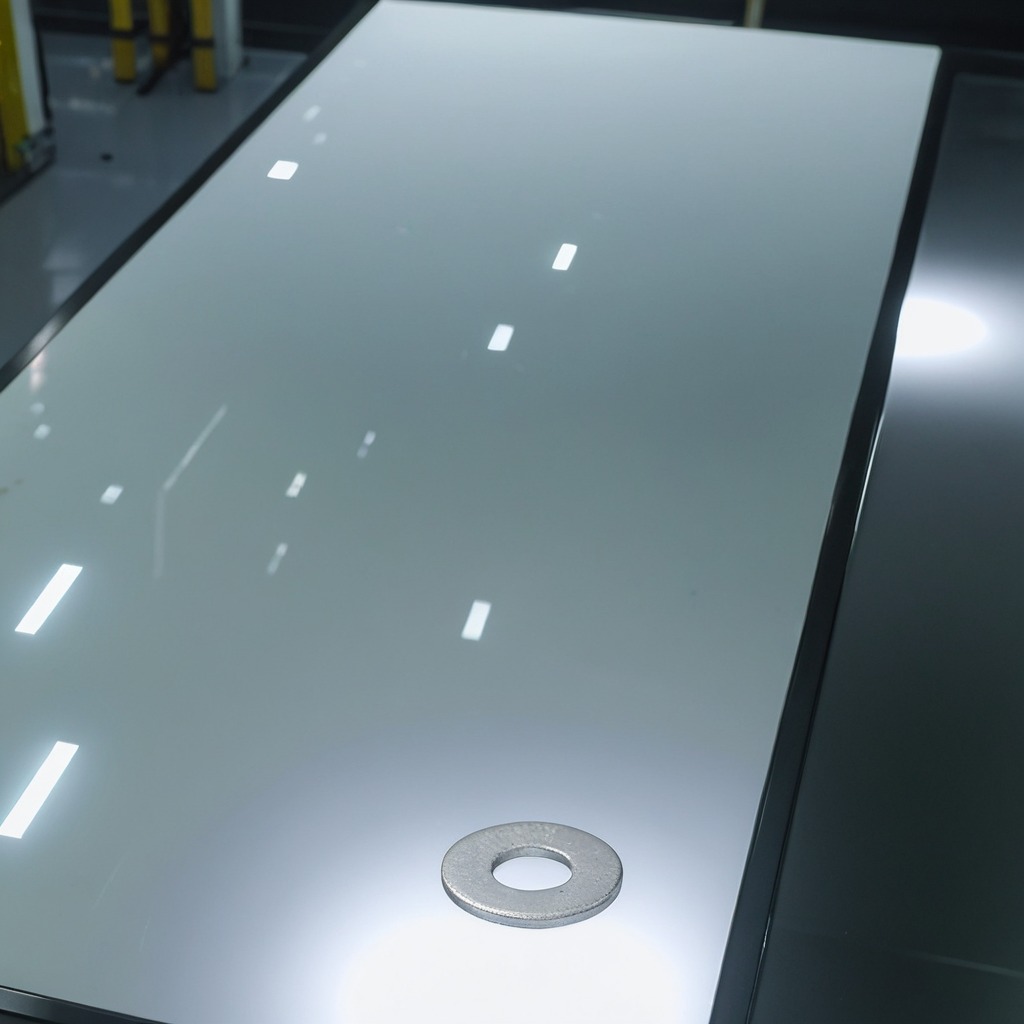
A flat metal washer lies on the high-gloss table in the ship maintenance bay.